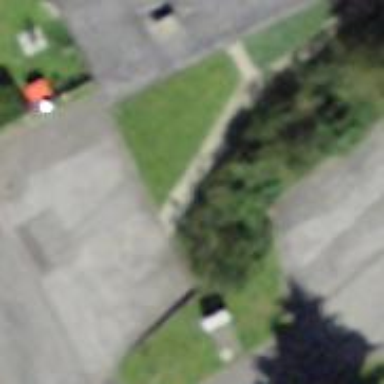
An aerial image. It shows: Post box.